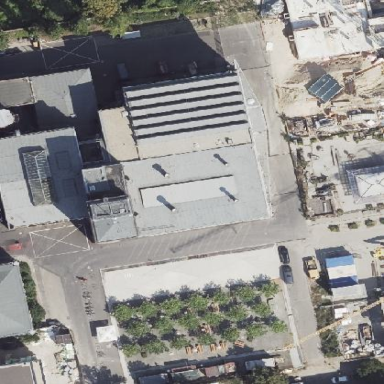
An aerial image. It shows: Industrial building with flat roof.